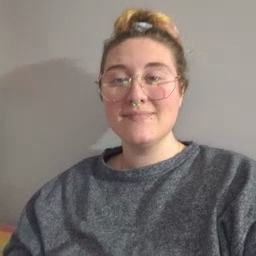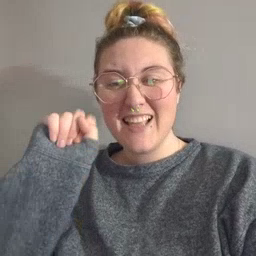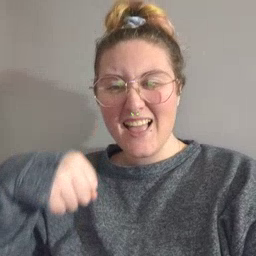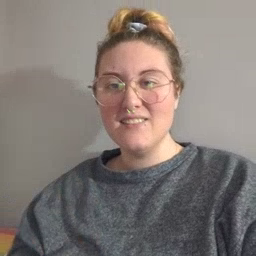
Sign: can